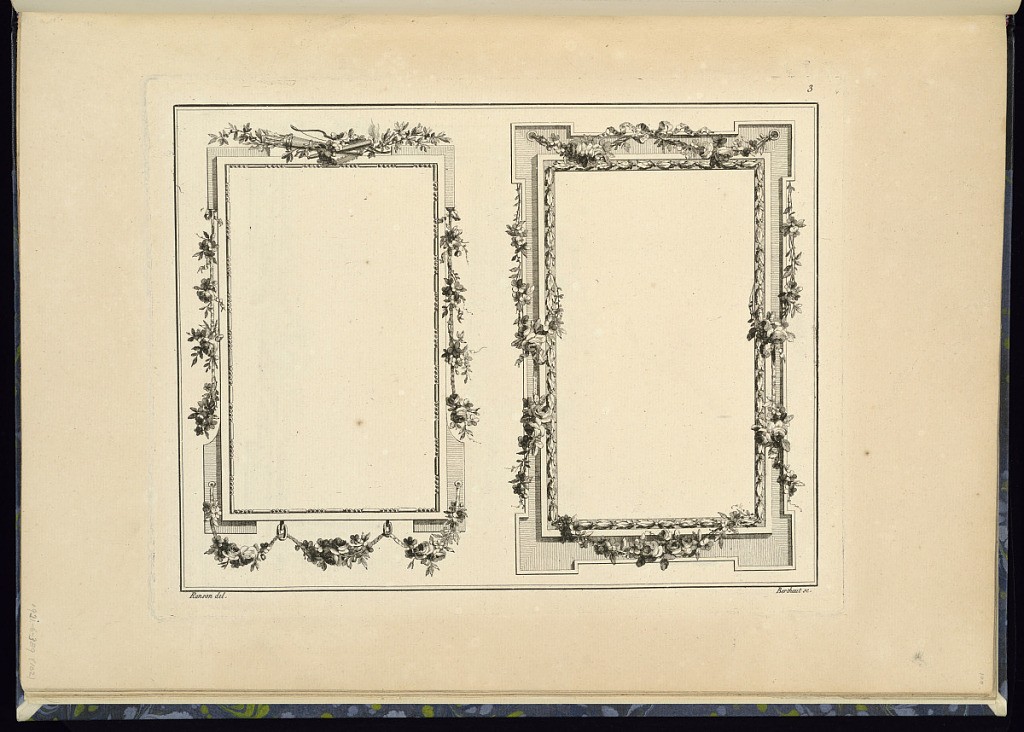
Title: Two Frame Designs
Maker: Pierre Ranson, French, 1736–1786
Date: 1778
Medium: Etching on laid paper
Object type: Print
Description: Two designs for frames or framing devices featuring foliate branches, festoons of flowers, leaves, ribbons, a bow, flaming torch, and quiver of arrows. The plate is numbered and signed.